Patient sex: M
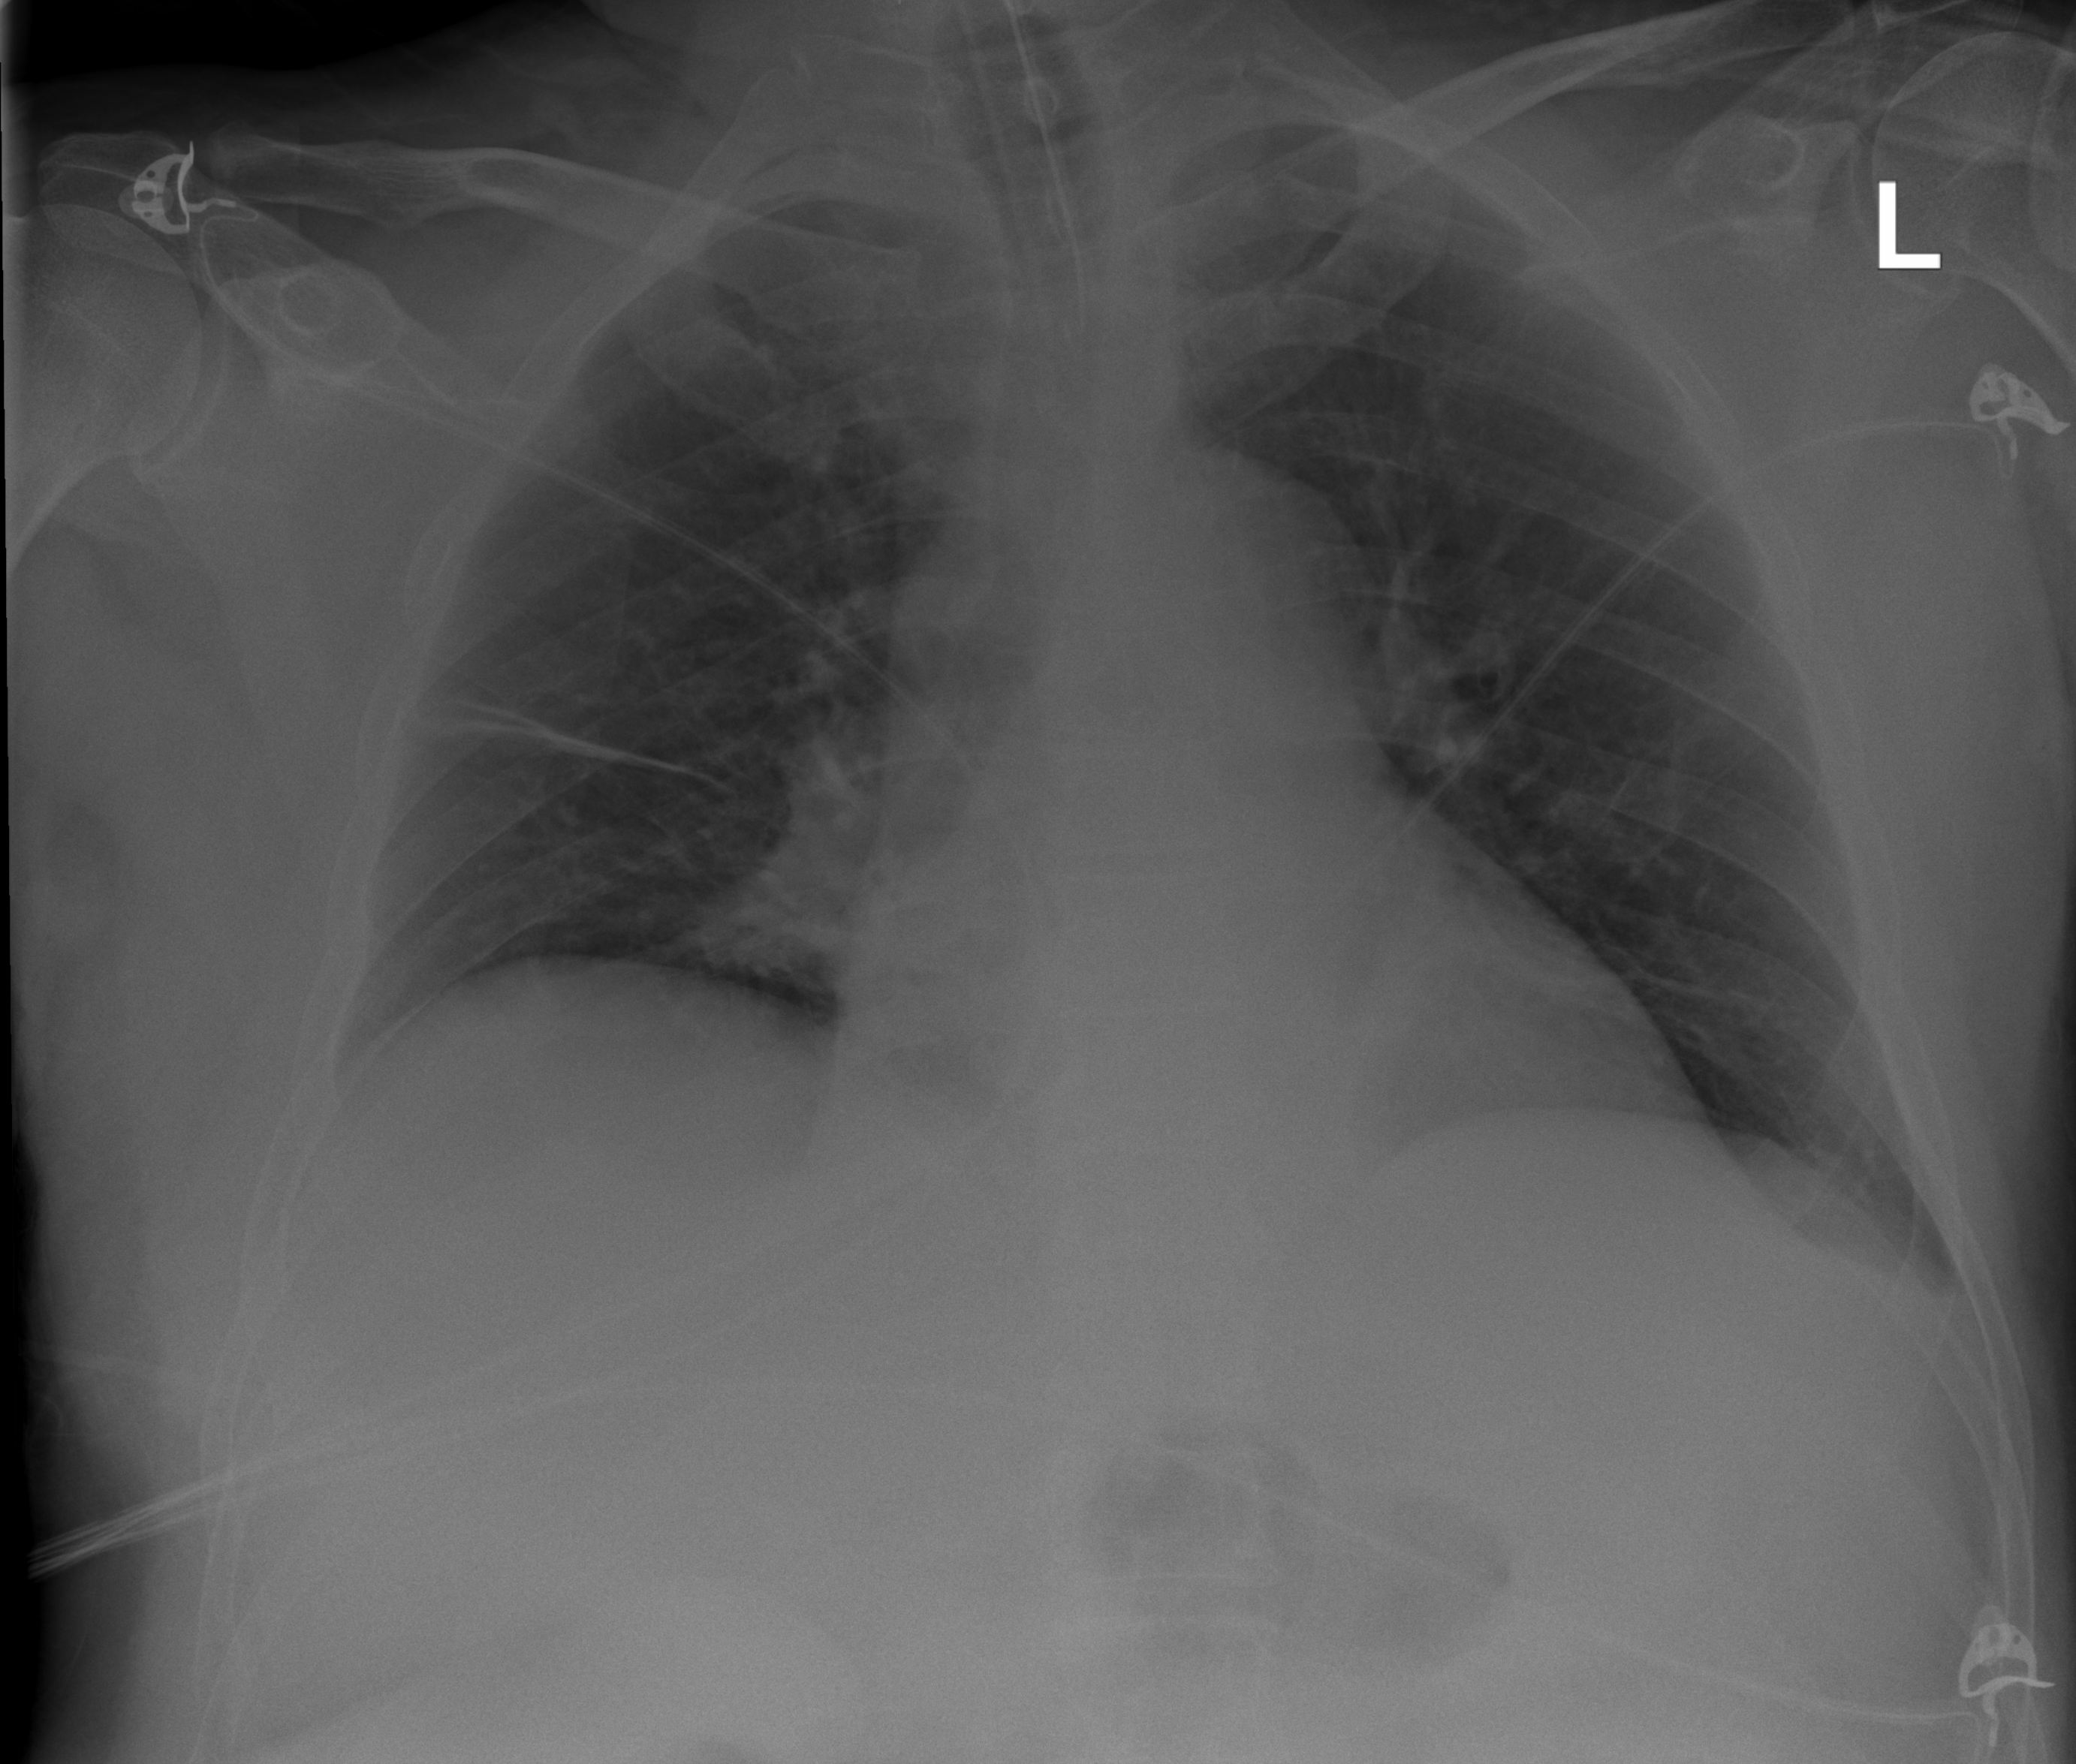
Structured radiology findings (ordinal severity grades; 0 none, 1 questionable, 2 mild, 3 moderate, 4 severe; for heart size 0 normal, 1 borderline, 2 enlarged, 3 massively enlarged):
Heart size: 1
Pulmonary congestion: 2
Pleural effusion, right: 0
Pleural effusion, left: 0
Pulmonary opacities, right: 2
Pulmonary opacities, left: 0
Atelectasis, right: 2
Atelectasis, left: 2